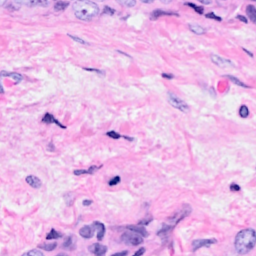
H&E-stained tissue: Breast